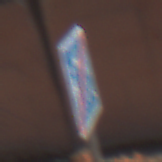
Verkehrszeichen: EndeVerkehrsberuhigterBereich
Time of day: MorningAfternoon
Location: Outdoor (Nature)
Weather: Clear
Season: Summer
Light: Natural